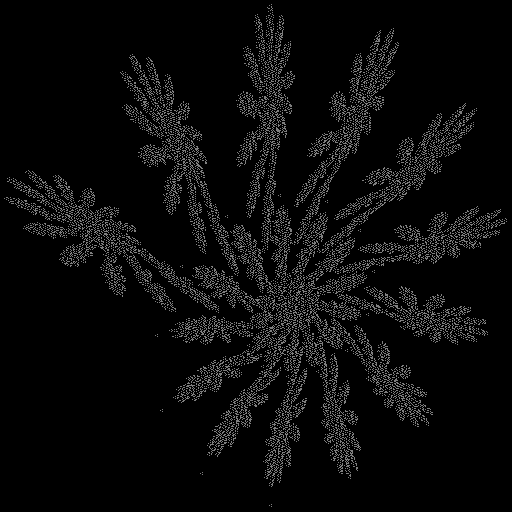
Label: swirl